Question: I'm working on a search engine using CakePHP 2.0 and am having difficulty finding the most efficient way to get the result I'm wanting.
Say I'm querying people and I get a set of 20 results with 5 age 20, 10 age 30 and 5 age 40. In addition, 15 of these people have brown eyes, 3 have blue and 2 have green. I want to find the most efficient way to get those specific counts. I'll then display these results on the page so that users can see what's in the results with those parameters. They will then be able to click on one of them to add that search parameter to the current query.
This isn't something that I can store in a database or cache at all because each search could be different and could/will return different results.
If I'm not explaining what I'm trying to do (this may be likely) there are several websites that do this. Cars.com uses this method when searching for cars. You search a generic search and then links on the side allow you to narrow your results. These links include counts of the current result set that fall within the specific parameter.
An idea has been to get the full result set and then parse through it generating the counts and this would work, but in my specific project I'm dealing with thousands of records and it seems like this could add additional load time to the page and/or strain on the server.
Here's a visual example:

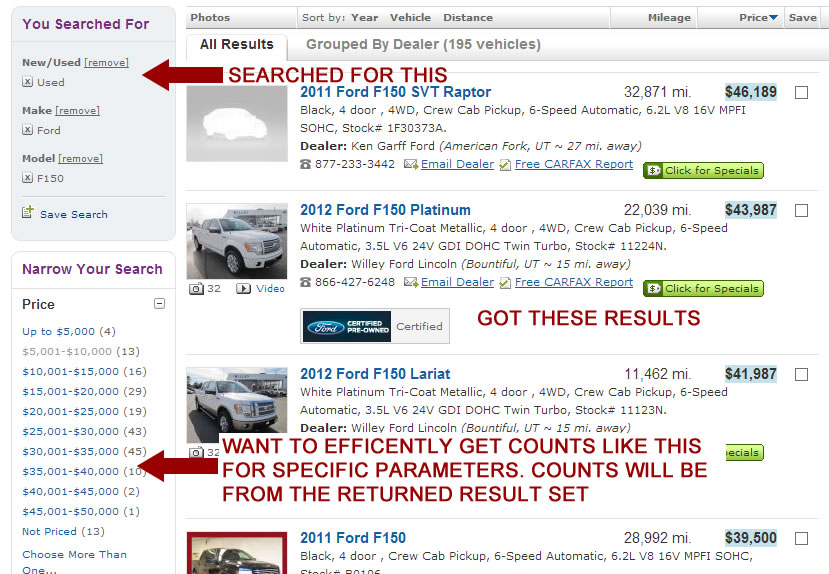
Answer: Cars.com is likely using associated tags for each feature that is counted. With associated tags a table record has many and belongs to many feature tags.
So that they don't have to create a tag for each car price. They create price range tags.
For every car record there are associated tag records that hold all features of that car. You can then cache a count in the tag record of how many cars have that feature.
The SQL table structure might be something like this.
'''
CREATE TABLE 'cars' (
'id' int(10) unsigned NOT NULL AUTO_INCREMENT,
'make' varchar(45) DEFAULT NULL,
'model' varchar(45) DEFAULT NULL,
PRIMARY KEY ('id')
) ENGINE=InnoDB DEFAULT CHARSET=latin1;
CREATE TABLE 'features' (
'id' int(10) unsigned NOT NULL AUTO_INCREMENT,
'name' varchar(45) DEFAULT NULL,
'count' int(11) NOT NULL DEFAULT '0',
PRIMARY KEY ('id')
) ENGINE=InnoDB DEFAULT CHARSET=latin1;
CREATE TABLE 'cars_features' (
'id' int(10) unsigned NOT NULL AUTO_INCREMENT,
'car_id' int(11) NOT NULL,
'feature_id' int(11) NOT NULL,
PRIMARY KEY ('id')
) ENGINE=InnoDB DEFAULT CHARSET=latin1;
'''
For every Car record there can be multiple Feature records. These are associated to each Car via the cars_features table. When someone searches and finds Car XXXX you can then look up the Features of that car, and also display a cached count of how many cars have that feature.
To narrow the counts so that they are limited to only the cars that were discovered in the search. You'll need to first get a list of all the Car IDs and then perform a COUNT using a JOIN between the cars_features table and features.
Here is some sample data.
'''
INSERT INTO 'cars' ('make', 'model') VALUES ('Ford', 'Explorer');
INSERT INTO 'cars' ('make', 'model') VALUES ('Hond', 'Civic');
INSERT INTO 'cars' ('make', 'model') VALUES ('Hond', 'Civic');
INSERT INTO 'features' ('name', 'count') VALUES ('Red', 2);
INSERT INTO 'features' ('name', 'count') VALUES ('Green', 1);
INSERT INTO 'cars_features' ('car_id', 'feature_id') VALUES (1, 1);
INSERT INTO 'cars_features' ('car_id', 'feature_id') VALUES (2, 1);
INSERT INTO 'cars_features' ('car_id', 'feature_id') VALUES (3, 2);
'''
Assuming we searched for that returned two items so that our Car IDs were (1,2). We could find a feature count using the following SQL query.
'''
SELECT 'features'.'id',COUNT('features'.'id')
FROM 'cars_features'
JOIN 'features' ON ('cars_features'.'feature_id'='features'.'id')
WHERE 'cars_features'.'car_id' IN (1,2)
GROUP BY 'features'.'id'
'''
This will report that count for each Feature limited to just the Car records found.
I'll try to write the above in CakePHP model format.
'''
$this->CarFeature->find('all',array(
'conditions'=>array('CarFeature.car_id'=>$ids),
'fields'=>array('Feature.id','COUNT(Feature.id)'),
'group'=>array('Feature.id'),
'contain'=>'Feature'
));
'''